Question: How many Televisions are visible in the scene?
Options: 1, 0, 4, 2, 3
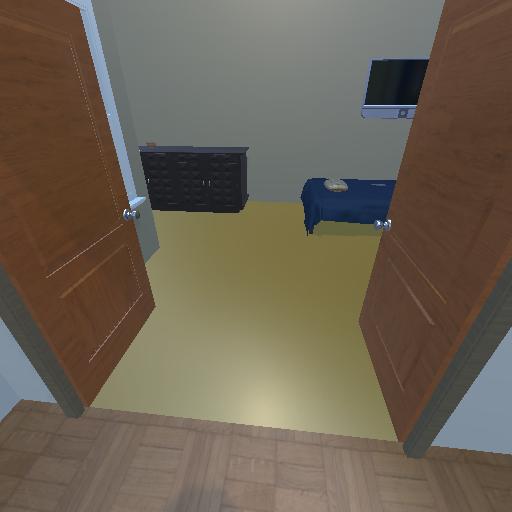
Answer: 1